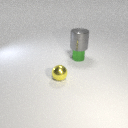
small yellow metal sphere in front of small green metal cylinder